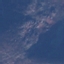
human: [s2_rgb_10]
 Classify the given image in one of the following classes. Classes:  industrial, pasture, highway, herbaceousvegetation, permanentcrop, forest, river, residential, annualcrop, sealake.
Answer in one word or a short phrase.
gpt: HerbaceousVegetation